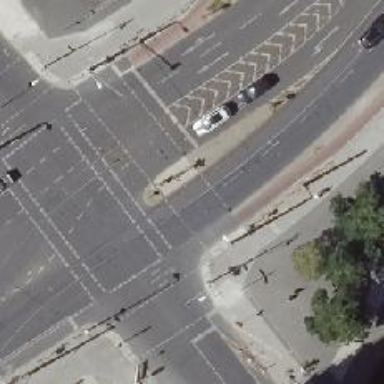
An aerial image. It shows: Tram crossing with traffic signals.